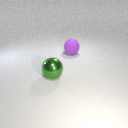
large green metal sphere in front of large purple rubber sphere